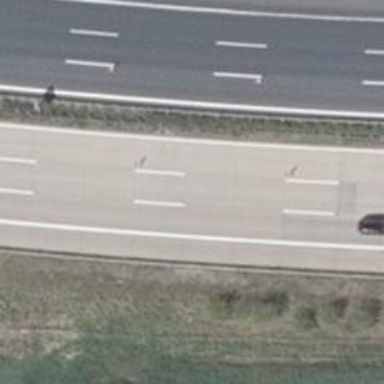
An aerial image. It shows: Motorway with concrete surface.